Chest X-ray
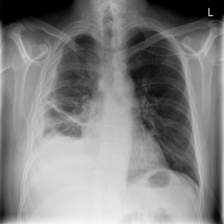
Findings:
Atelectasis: negative
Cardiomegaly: negative
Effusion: positive
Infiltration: negative
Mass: positive
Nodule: negative
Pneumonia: negative
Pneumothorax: negative
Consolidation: negative
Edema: negative
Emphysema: negative
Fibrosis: negative
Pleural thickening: positive
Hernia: negative